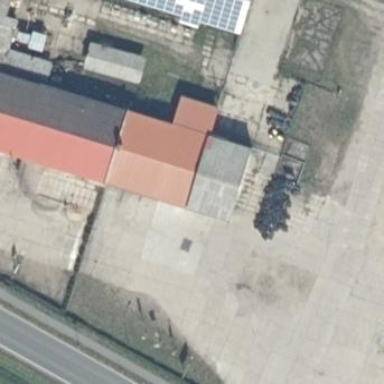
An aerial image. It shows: Building housing car repair shop.